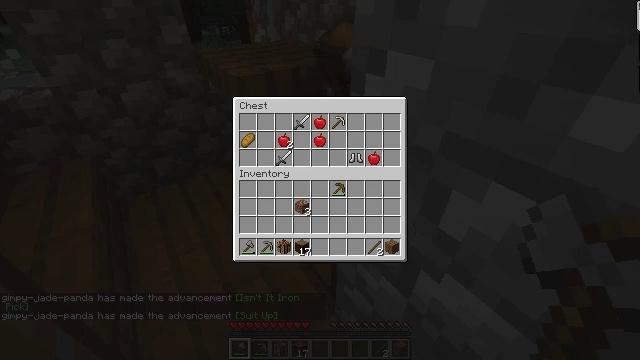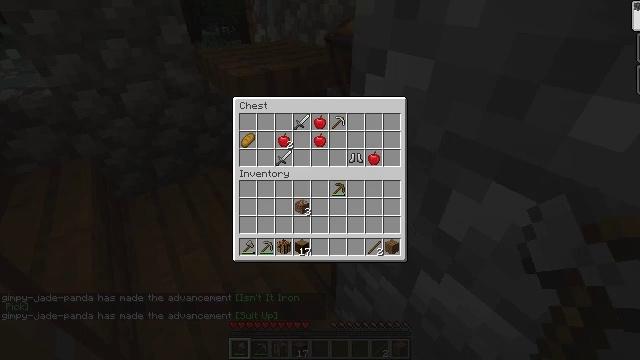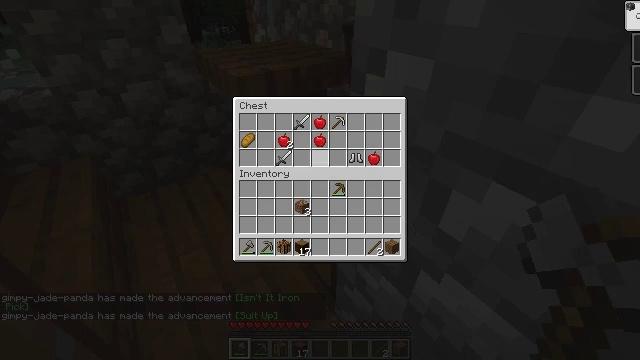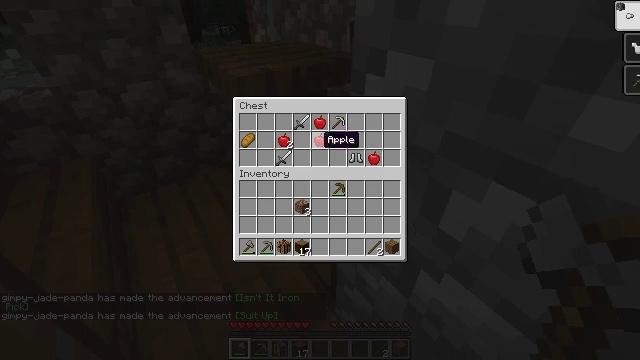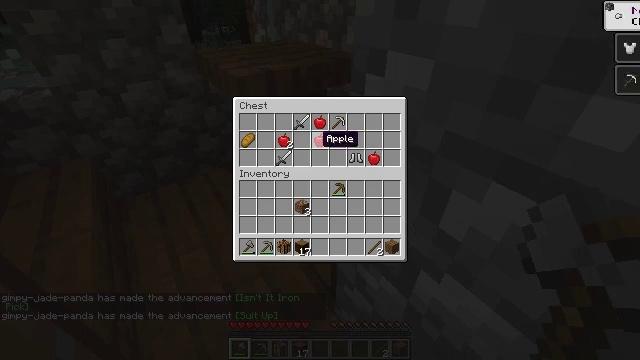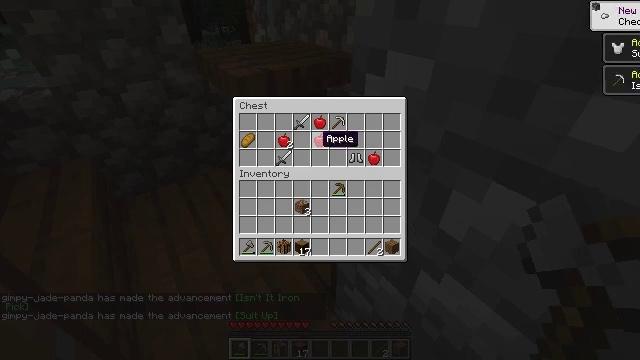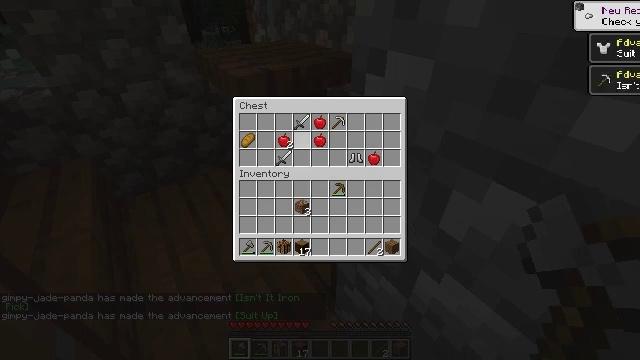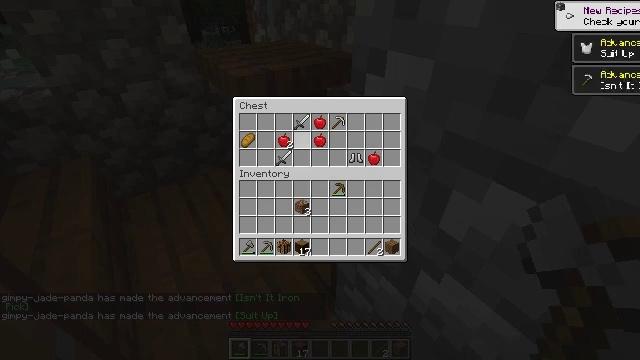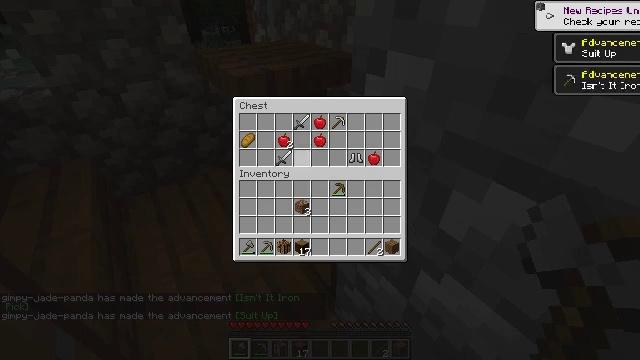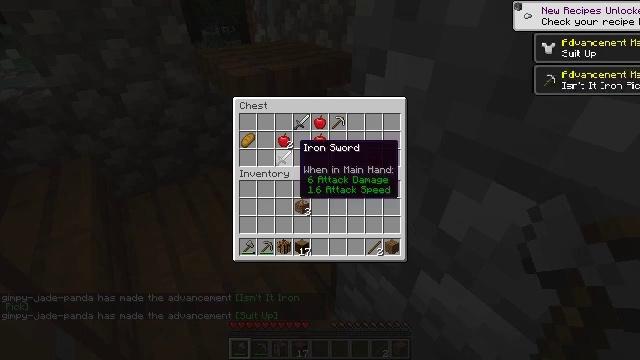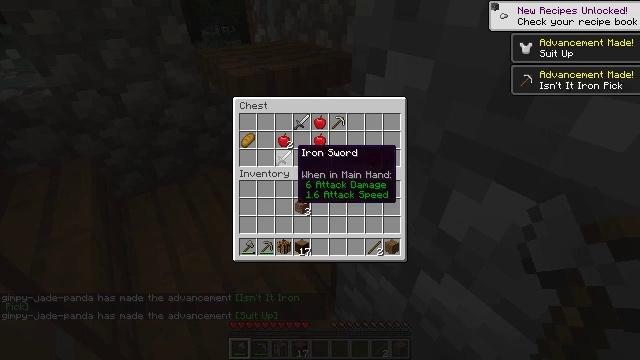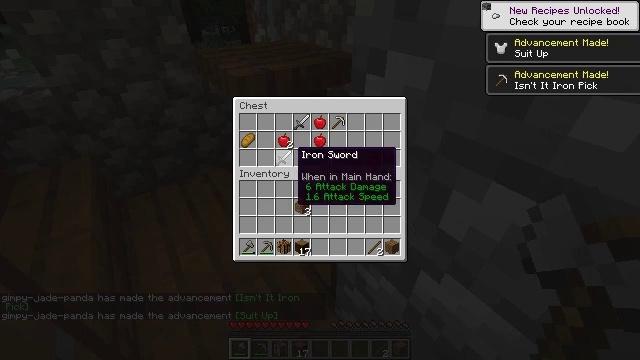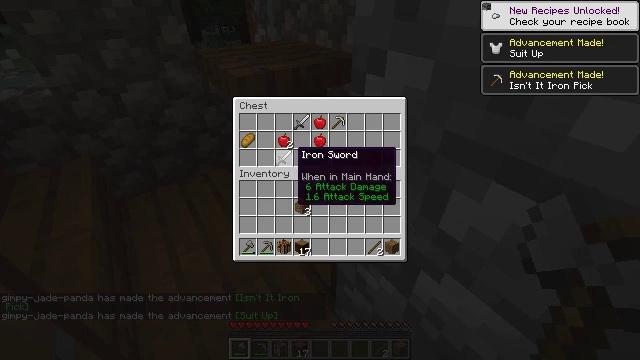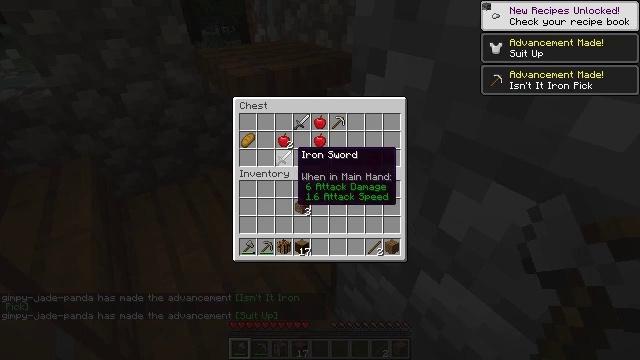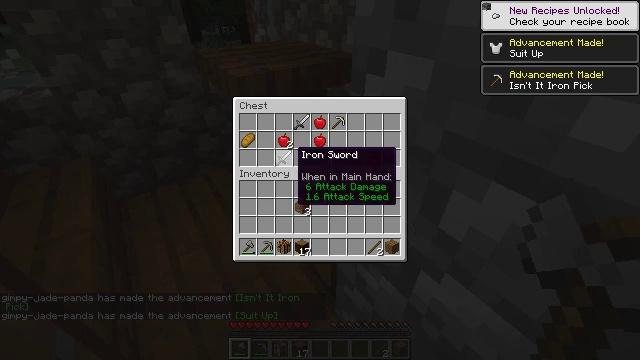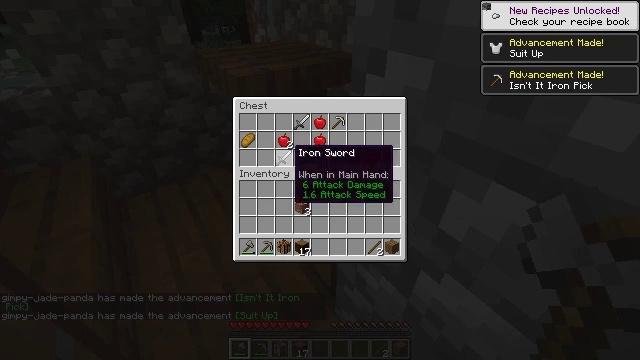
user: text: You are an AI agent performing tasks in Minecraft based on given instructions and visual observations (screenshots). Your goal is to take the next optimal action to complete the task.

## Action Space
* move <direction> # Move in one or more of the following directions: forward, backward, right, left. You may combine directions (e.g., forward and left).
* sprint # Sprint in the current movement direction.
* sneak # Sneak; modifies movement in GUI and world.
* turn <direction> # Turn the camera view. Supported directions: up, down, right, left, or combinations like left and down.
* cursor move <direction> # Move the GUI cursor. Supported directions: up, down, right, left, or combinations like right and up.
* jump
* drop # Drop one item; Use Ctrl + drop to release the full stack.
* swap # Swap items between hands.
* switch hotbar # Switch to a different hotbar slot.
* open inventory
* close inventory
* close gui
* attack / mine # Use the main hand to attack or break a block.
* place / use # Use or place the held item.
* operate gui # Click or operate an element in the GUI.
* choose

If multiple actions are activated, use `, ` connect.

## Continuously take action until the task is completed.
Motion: motion action
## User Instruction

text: Punch the spruce leaves to get saplings.
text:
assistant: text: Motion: no_op
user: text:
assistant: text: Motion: sneak, cursor move up
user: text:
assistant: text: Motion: sneak
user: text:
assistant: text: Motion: sneak
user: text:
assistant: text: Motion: sneak
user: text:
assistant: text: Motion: sneak
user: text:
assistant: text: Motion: sneak, cursor move left
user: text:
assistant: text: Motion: sneak
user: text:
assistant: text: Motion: sneak
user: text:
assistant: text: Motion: sneak
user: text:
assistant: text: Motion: sneak
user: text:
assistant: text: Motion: sneak
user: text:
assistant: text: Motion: sneak
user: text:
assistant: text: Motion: sneak
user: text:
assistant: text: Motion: sneak
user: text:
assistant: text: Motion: sneak, cursor move right
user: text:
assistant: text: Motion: sneak, cursor move right and up
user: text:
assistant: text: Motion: sneak, cursor move right
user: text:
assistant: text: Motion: sneak
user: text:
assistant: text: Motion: sneak, cursor move up
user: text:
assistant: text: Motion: sneak
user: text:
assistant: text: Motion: sneak
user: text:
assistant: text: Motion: sneak
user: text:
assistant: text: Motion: sneak
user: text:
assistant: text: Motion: sneak
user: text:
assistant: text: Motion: sneak, operate gui
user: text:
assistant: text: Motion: sneak, operate gui
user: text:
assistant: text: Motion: sneak, operate gui
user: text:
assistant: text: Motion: sneak
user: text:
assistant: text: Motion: sneak